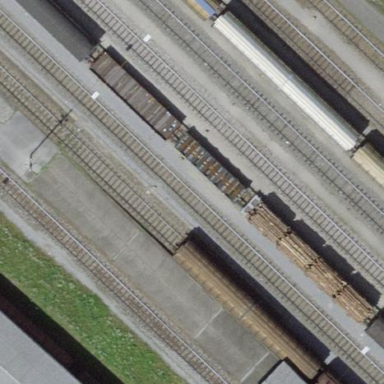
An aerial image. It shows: Loading ramp for railways.